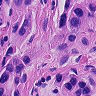
Metastatic tissue present: yes